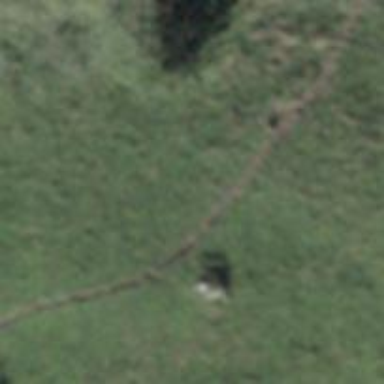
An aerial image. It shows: Path.